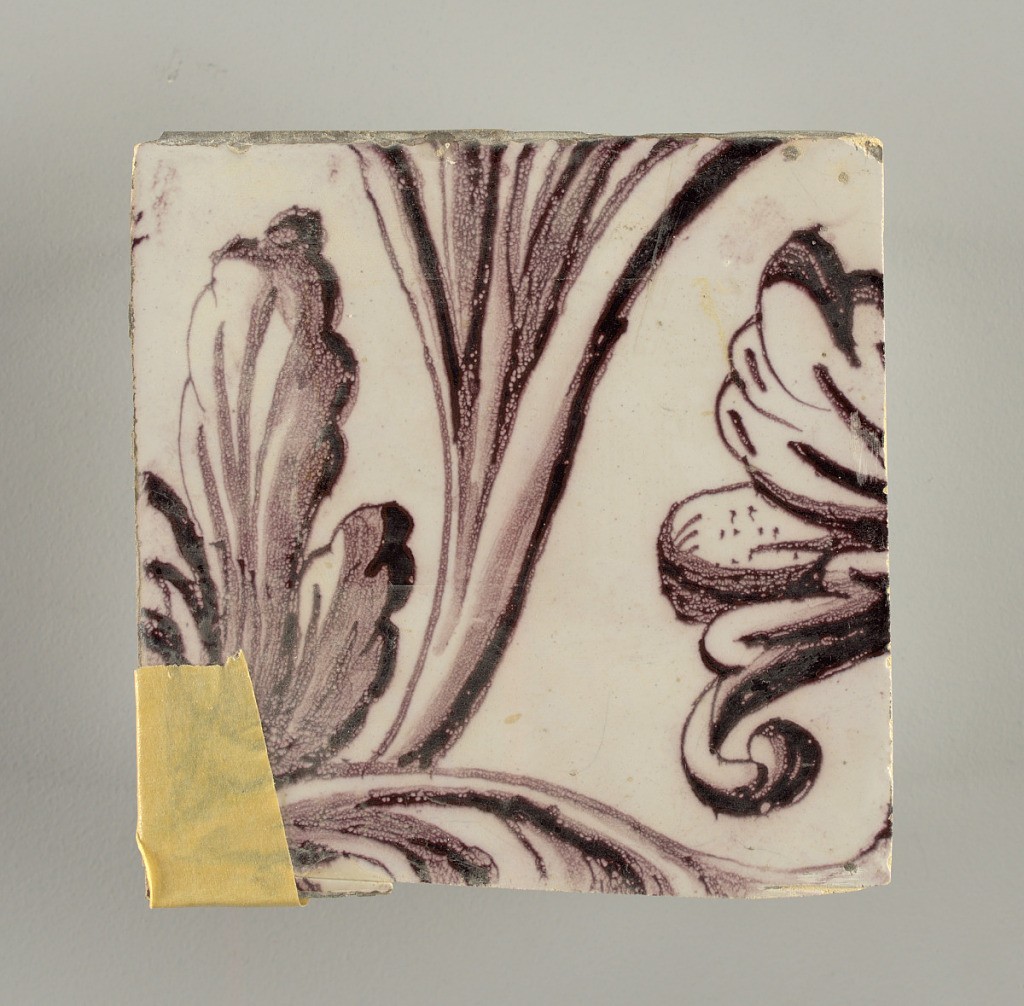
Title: Tile wall facing
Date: ca. 1725
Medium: Tin-glazed earthenware, underglaze
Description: Horizontal rectangle.  Thirty tiles wide and twenty-three tiles high with opening for fireplace eleven tiles wide and ten high.  Foliage arabesques disposed about three vertical axes from which are emphazised by urns at center and right, and at left by the figure of a standing woman carrying an infant on her arm and accompanied by two children.